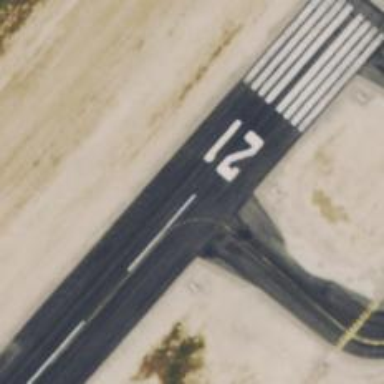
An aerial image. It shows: Runway surface made of asphalt at airport.